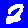
Digit: 2